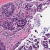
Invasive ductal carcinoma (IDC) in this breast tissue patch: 0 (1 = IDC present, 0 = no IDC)